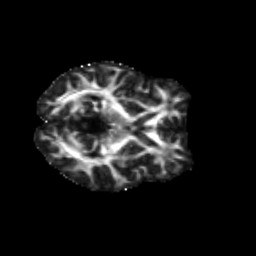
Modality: FA
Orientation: axial
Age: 49
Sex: female
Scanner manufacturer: siemens
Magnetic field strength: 3 T
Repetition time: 4.71 s
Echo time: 0.0906 s